Question: I have two sets of values in columns and . I want to calculate <URL> between these two sets; i.e. get those values from that do not exist in and values from that do not exist in .

So far I am using this and it works:
'''
=FILTER({filter(A2:A,countif(B2:B,A2:A)=0);filter(B2:B,countif(A2:A,C2:C)=0)},{filter(A2:A,countif(B2:B,A2:A)=0);filter(B2:B,countif(A2:A,B2:B)=0)}<>"")
'''
Is there a more efficient way to accomplish this?
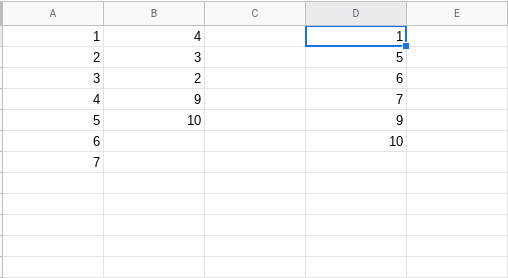
Answer: > get those values from A:A that do not exist in B:B AND values from B:B that do not exist in A:A
'''
=QUERY({
FILTER(A:A, NOT(COUNTIF(B:B, A:A)));
FILTER(B:B, NOT(COUNTIF(A:A, B:B)))},
"where Col1 is not null", 0)
'''
<URL>